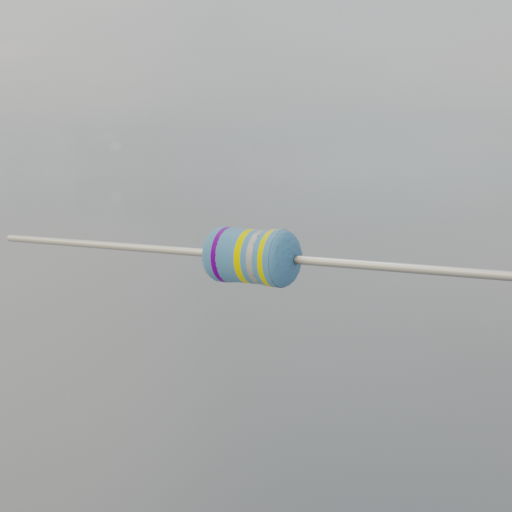
Resistor colour bands (in order): violet, yellow, silver, yellow